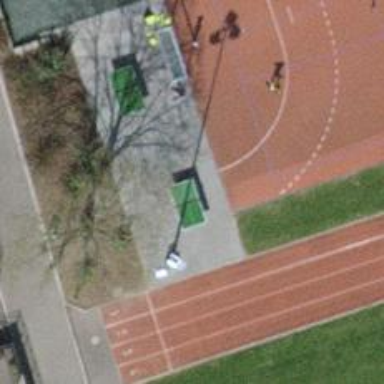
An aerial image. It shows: Pitch for leisure activities.